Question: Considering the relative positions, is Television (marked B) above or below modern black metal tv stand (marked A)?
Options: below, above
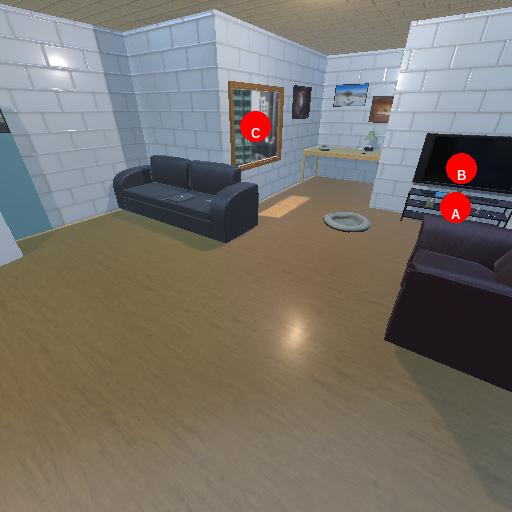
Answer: below